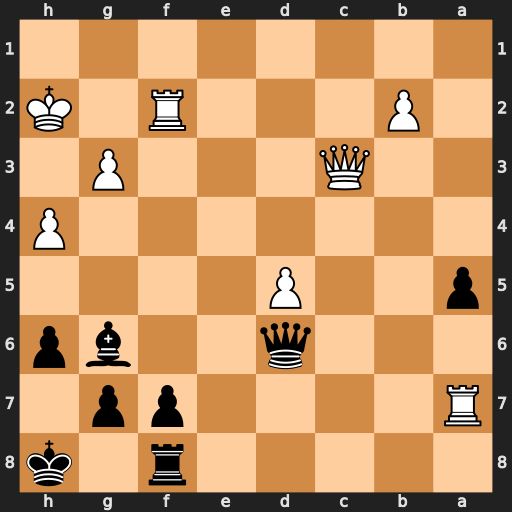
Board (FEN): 5r1k/R4pp1/3q2bp/p2P4/7P/2Q3P1/1P3R1K/8
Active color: b
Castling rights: -
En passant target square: -
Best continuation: Qb6 Re2 Qxa7